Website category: jobs
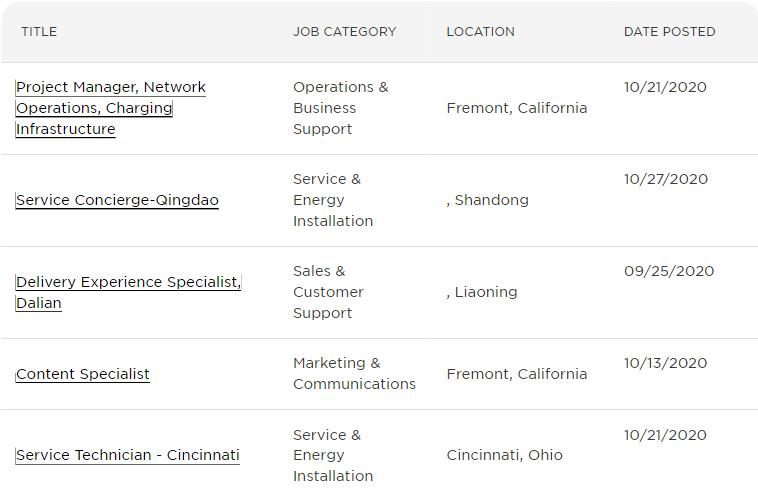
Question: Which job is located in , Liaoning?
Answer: Delivery Experience Specialist, Dalian

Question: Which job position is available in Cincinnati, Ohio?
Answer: Service Technician - Cincinnati

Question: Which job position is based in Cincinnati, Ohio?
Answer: Service Technician - Cincinnati

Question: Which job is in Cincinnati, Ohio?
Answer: Service Technician - Cincinnati

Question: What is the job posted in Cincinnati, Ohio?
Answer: Service Technician - Cincinnati

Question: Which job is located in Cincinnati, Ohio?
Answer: Service Technician - Cincinnati

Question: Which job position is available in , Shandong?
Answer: Service Concierge-Qingdao

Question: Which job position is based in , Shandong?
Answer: Service Concierge-Qingdao

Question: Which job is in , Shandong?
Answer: Service Concierge-Qingdao

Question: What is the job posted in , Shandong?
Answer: Service Concierge-Qingdao

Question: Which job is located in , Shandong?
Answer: Service Concierge-Qingdao